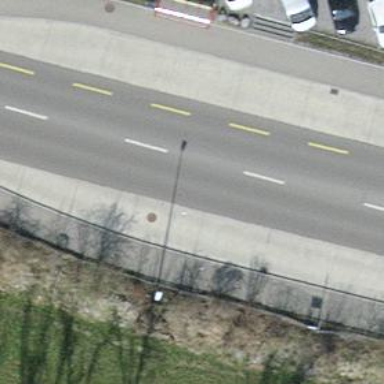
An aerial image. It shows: Sidewalk.